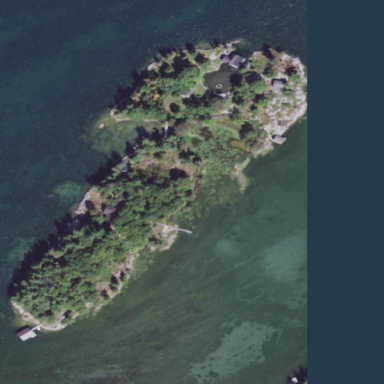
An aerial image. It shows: Islet.